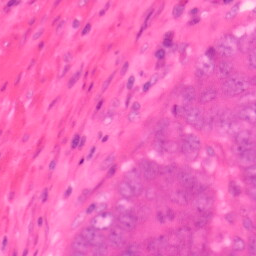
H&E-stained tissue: Colon